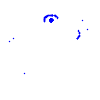
Particle: kaon